Interaction volume radius: 5 \u00c5
Interaction volume height: 20 \u00c5
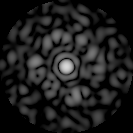
Disorder parameter: 0.8446